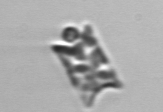
Label: Eucampia